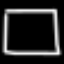
Label: square